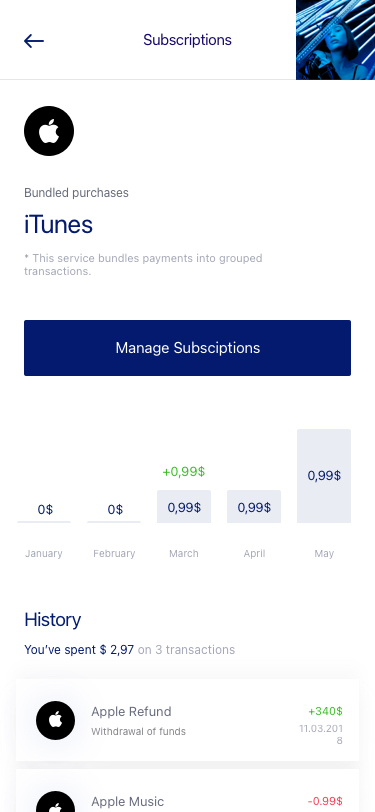
Text in this UI design:
Bundled purchases
* This service bundles payments into grouped     transactions.
iTunes
You’ve spent $ 2,97 on 3 transactions
History
January
February
March
0$
0$
0,99$
+0,99$
0,99$
0,99$
April
May
+340$
Apple Refund
Withdrawal of funds
11.03.2018
-0.99$
Apple Music